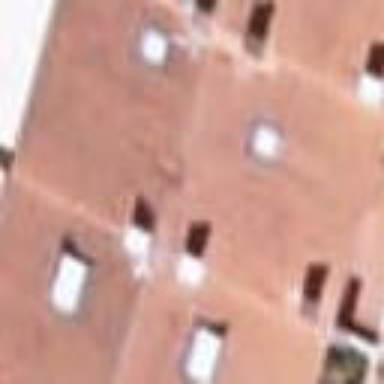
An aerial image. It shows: Simple and straightforward house.